Field crop: maize
Growth stage: 2
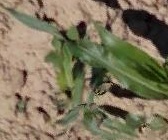
Species: maize